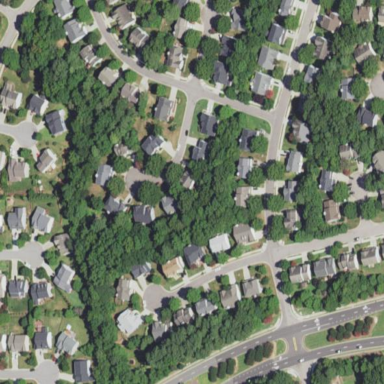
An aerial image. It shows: Residential area within neighborhood.